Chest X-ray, PA view. Patient: 64 years old, sex F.
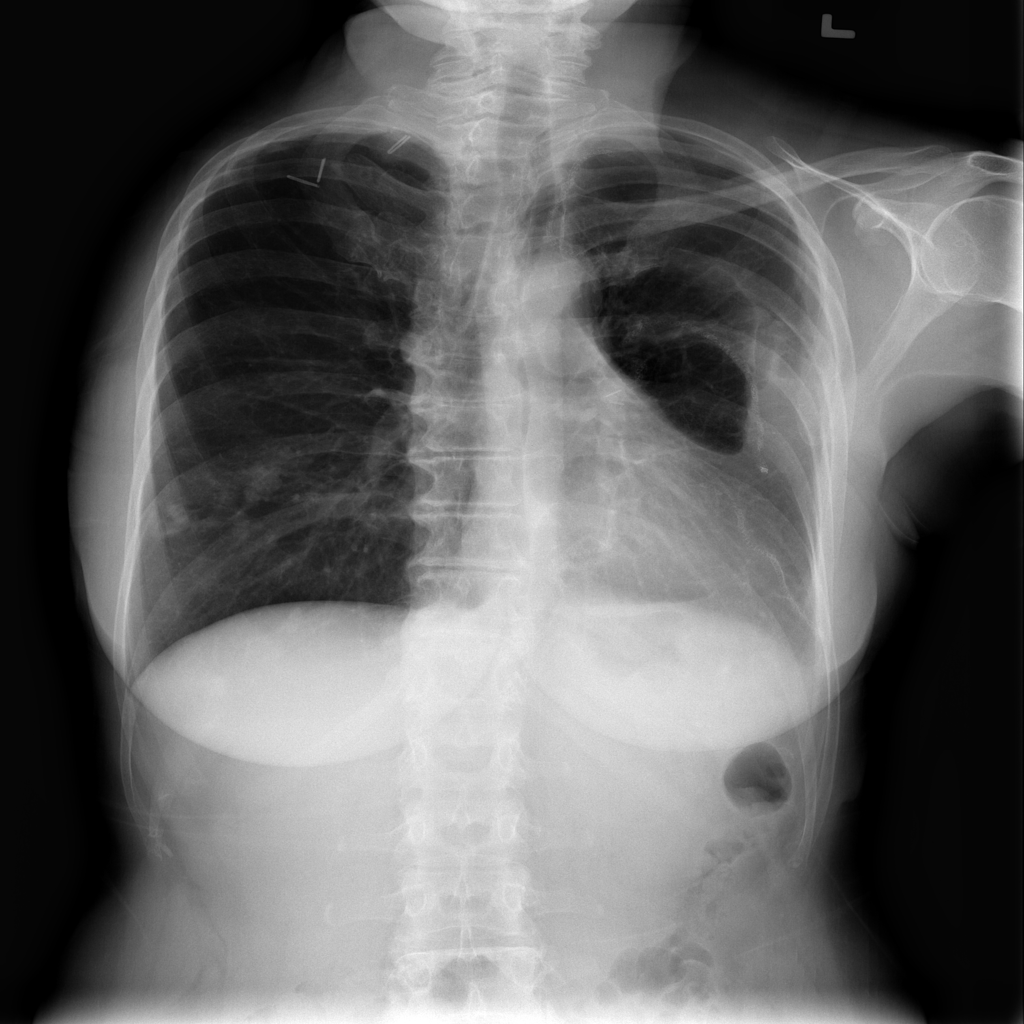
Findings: No Finding